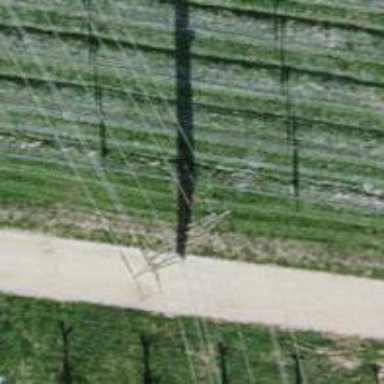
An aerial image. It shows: Concrete power pole.